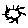
Label: sun